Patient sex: M
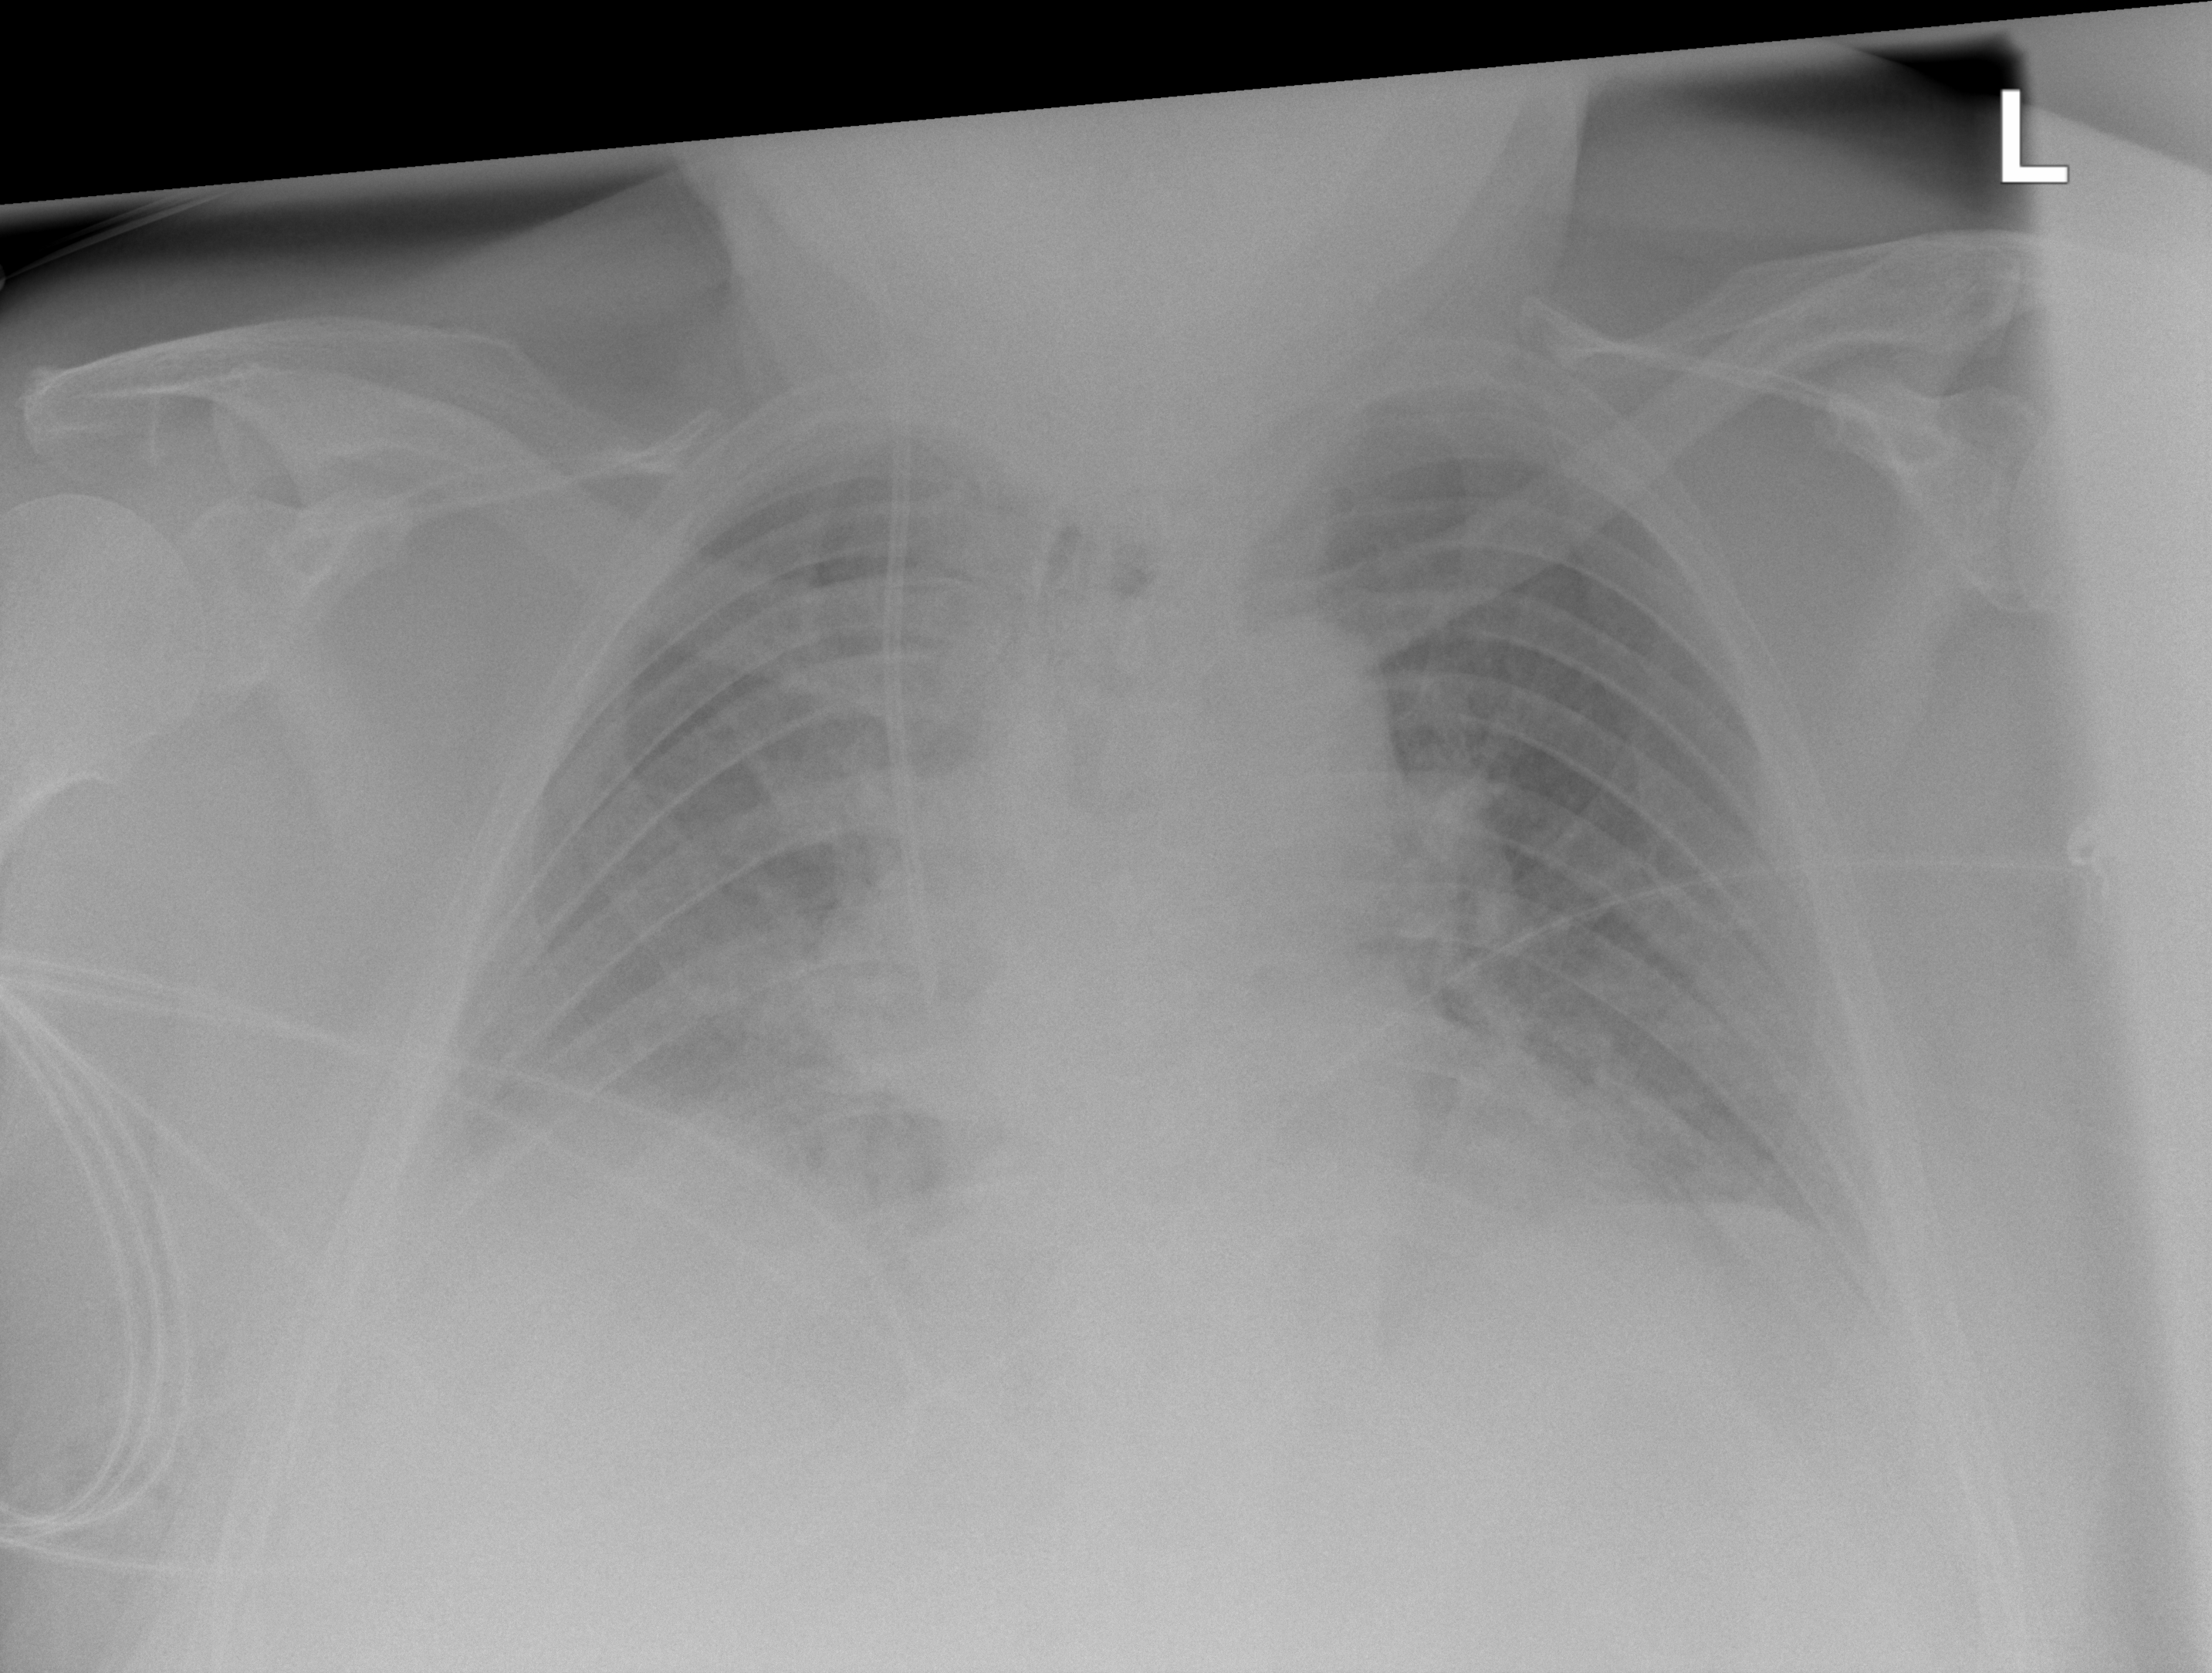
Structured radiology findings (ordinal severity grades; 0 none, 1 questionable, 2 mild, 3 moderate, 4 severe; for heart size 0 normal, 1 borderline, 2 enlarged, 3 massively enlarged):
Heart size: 2
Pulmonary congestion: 1
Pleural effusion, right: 2
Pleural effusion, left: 0
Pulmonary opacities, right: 2
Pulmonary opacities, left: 0
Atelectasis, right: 2
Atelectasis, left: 2